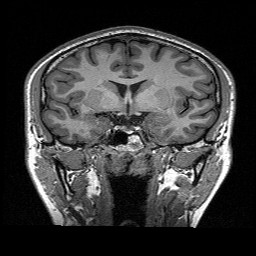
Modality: T1w
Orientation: sagittal
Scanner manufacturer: siemens
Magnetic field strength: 3 T